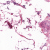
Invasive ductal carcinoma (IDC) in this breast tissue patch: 1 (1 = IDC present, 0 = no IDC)